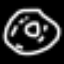
Label: donut